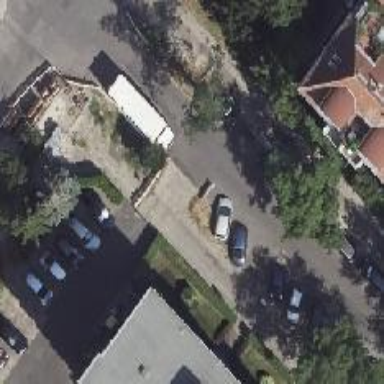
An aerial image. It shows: Residential road with separate sidewalks on both sides. There is parking lane on the right side.